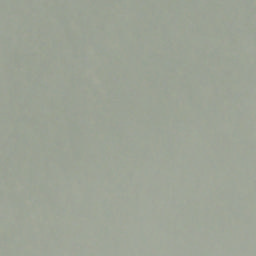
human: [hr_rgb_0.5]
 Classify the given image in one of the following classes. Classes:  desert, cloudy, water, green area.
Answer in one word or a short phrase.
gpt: cloudy